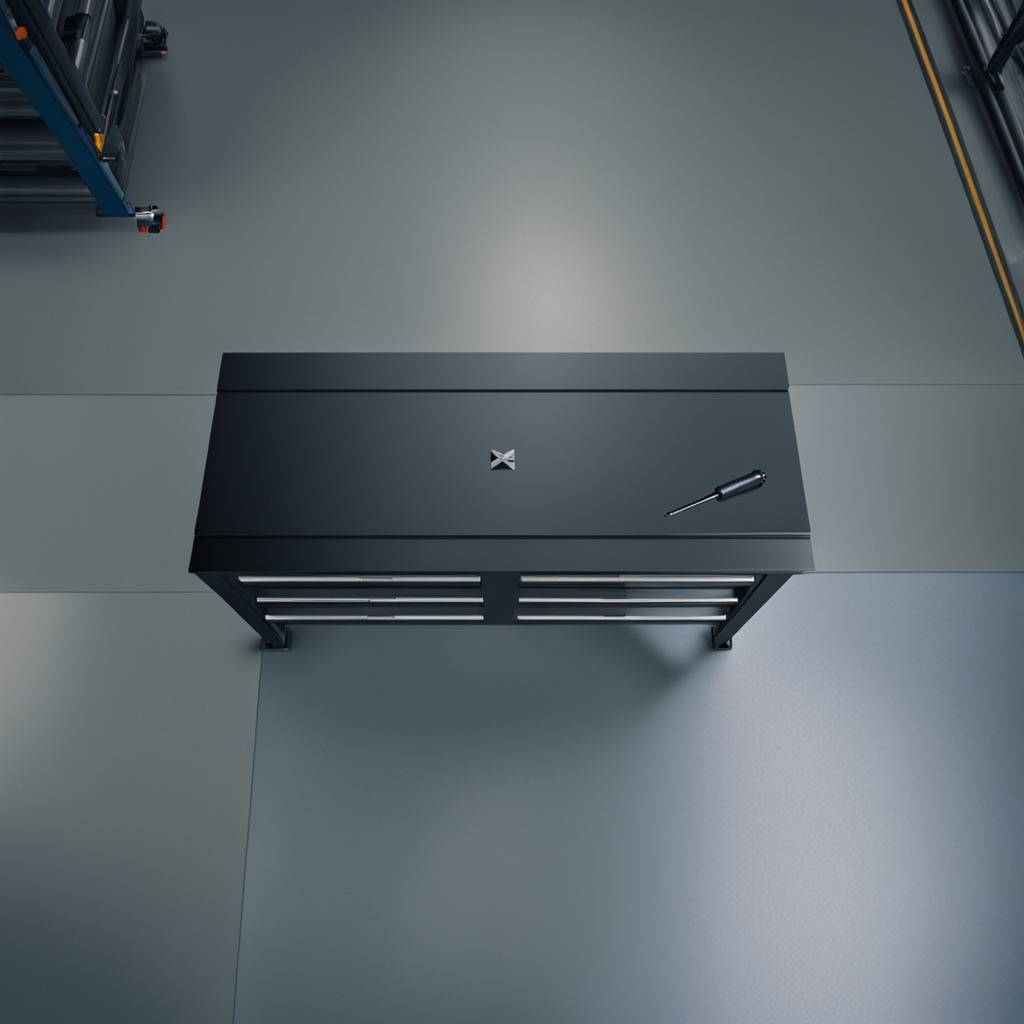
A screwdriver is lying on the toolbox surface.